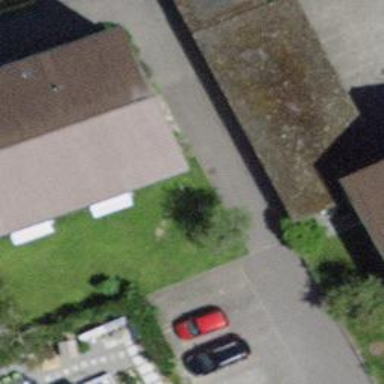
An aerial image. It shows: Group of garages.